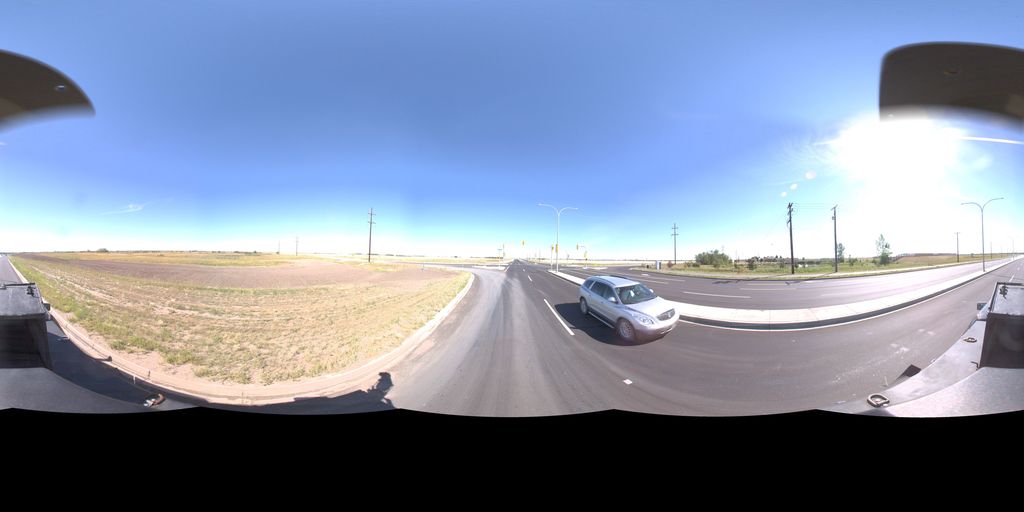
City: saskatoon